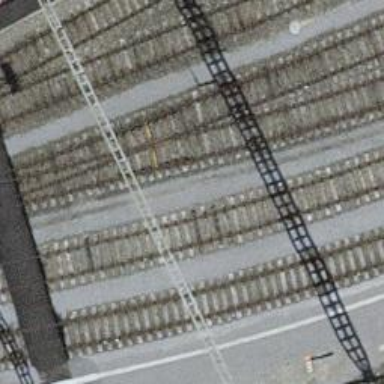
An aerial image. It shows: Railway yard with single rail track. The electrified track has contact line for power supply.